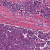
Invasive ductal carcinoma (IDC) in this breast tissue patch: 1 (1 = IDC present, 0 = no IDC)